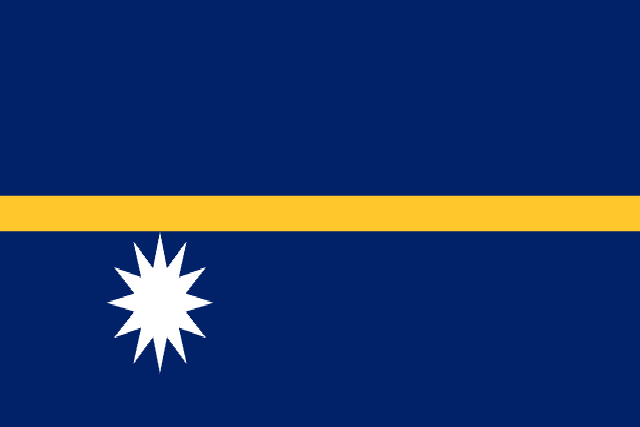
Country: Nauru
Country code: nr